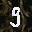
Label: 9